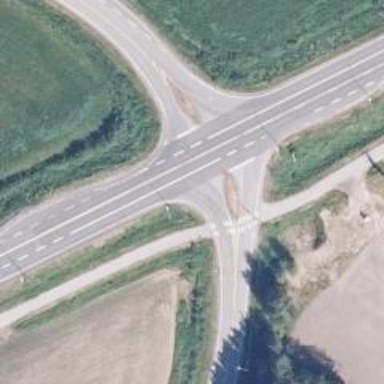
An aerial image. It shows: Trunk link highway.